Here is a 2-D grayscale rendering of raw bearing vibration samples (signal-to-image). What is the most likely bearing condition (normal, inner_race, outer_race, ball)?
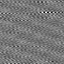
Answer: ball